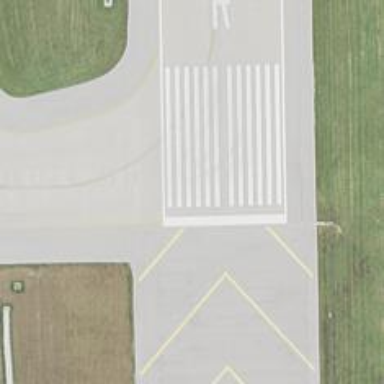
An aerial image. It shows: Displaced threshold on airport runway.